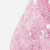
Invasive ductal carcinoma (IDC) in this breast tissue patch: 0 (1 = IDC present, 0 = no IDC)